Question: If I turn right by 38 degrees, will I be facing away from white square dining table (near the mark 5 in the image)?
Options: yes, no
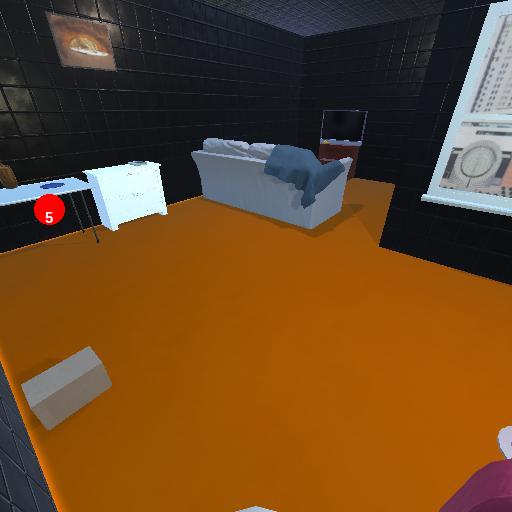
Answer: yes